Question: I use some WPF animation to move UserControl within vertically.
Here is the code
'''
public void RestartAnimation(double contentControlHeight, double thisHeight)
{
if (cp != null && IsLoaded)
da.From = contentControlHeight;
da.To = -thisHeight;
da.RepeatBehavior = RepeatBehavior.Forever;
da.Duration = new Duration(TimeSpan.FromSeconds(this.Duration));
sb.Children.Clear();
sb.Children.Add(da);
Storyboard.SetTargetProperty(da, new PropertyPath("(Canvas.Top)"));
Storyboard.SetTarget(da, cp);
sb.Begin();
}
}
'''
So I need to realize 2 things:
Some speed range values ie 1-100 (very slow - super fast) and internally I need some to do it.
I did some experiments with the static speed and and got some table.

Please help me to figure out 'StackPanel' .
Thank you guys!
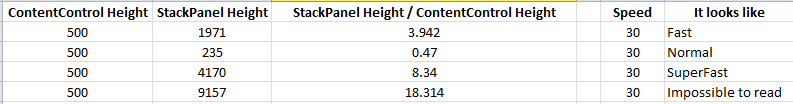
Answer: I'm not sure you should be interested in the ratio (StackPanel Height / ContentControl Height), but rather simply the (StackPanel Height - ContentControl Height).
Say that you want your speed to be 30 pixels per second (actually rather slow, but just going from your "speed" value above). You would be interested in setting your duration based on how many seconds it will take to cover the pixel distance (the difference in heights) at a rate of 30 pixels per second.
So you would just need:
'''
var duration = TimeSpan.FromSeconds((thisHeight - contentControlHeight) / pixelPerSecondSpeed);
'''
This is how you would leave speed at a constant.